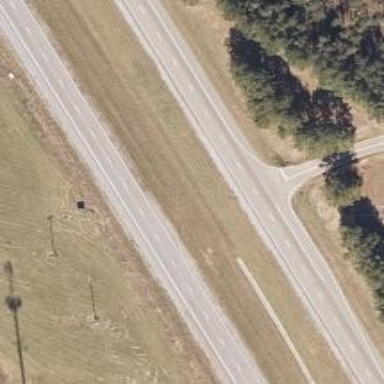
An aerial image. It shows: Trunk highway with expressway features.